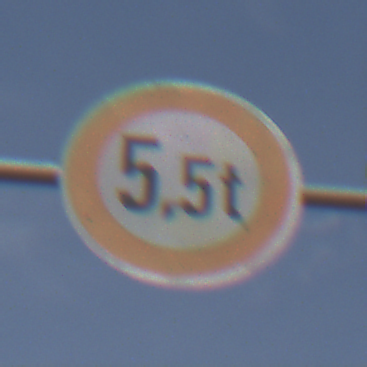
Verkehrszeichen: TatsaechlicheMasse
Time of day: Midday
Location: Outdoor (Nature)
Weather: PartlyCloudy
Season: NotSpecified
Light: Natural